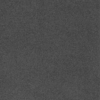
Label: not_dusty